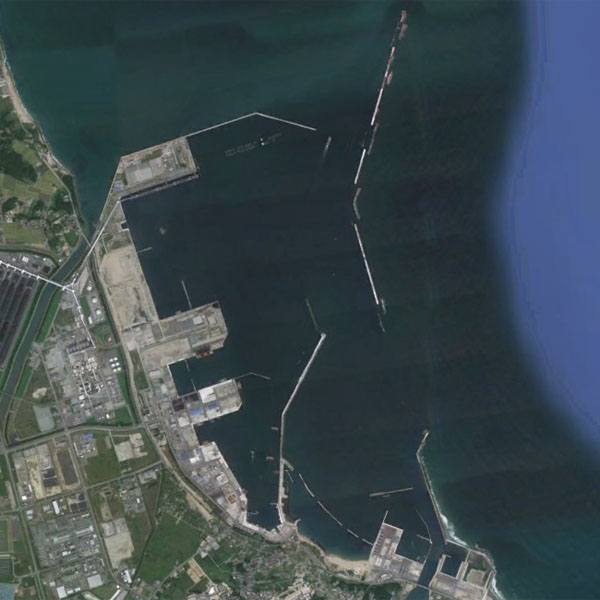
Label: Port